Question: I need to display the most popular seats in the auditorium on the heat map. I have a list of rows and seats and the number of tickets purchased for a period of 1 year. The task is trivial if not for one thing. The auditorium has the shape of a trapezoid. The number of seats in the last rows is less than in the first, so the usual heat map is not visual. I would be grateful if someone could suggest an idea how to turn a rectangular map into a trapezoidal one.
Data can be found here: <URL>
Output:

A solution that didn't satisfy me:
'''
fig = px.imshow(df)
fig.show()
'''
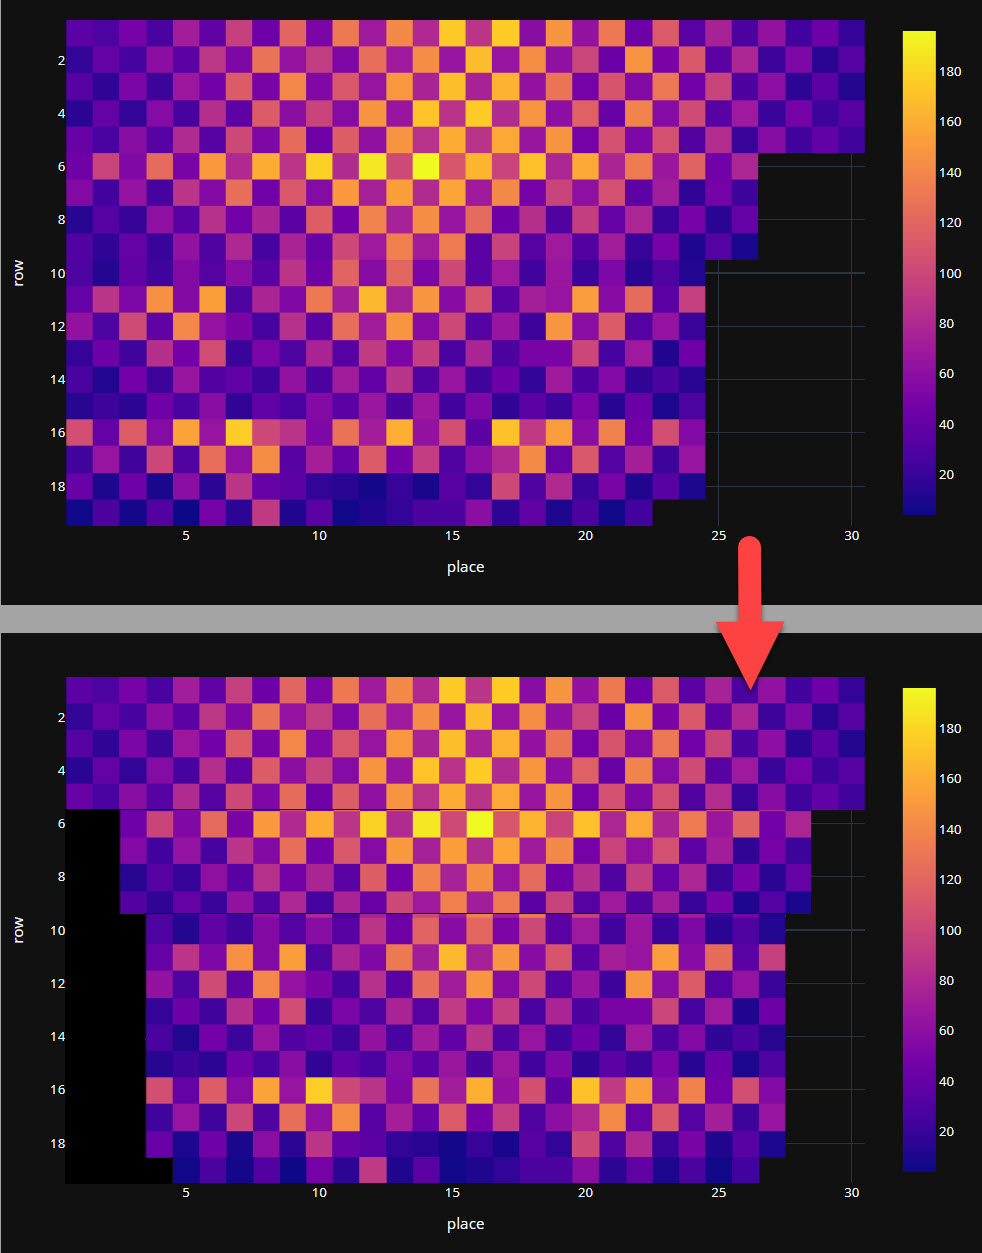
Answer: This assignment is an assignment in the realm of 'pandas', not 'plotly'. I'm sure there are other smarter ways, but I would find the number of columns excluding NA for each row, subtract the number of columns obtained from the maximum number of columns, and divide that by 2 to get a symmetrical form. Combine that into a new data frame. Finally, I transpose which data frame to use.
'''
df_new = pd.DataFrame()
for i,cols in enumerate(df.count(axis=1).tolist()):
all_cols = len(df.columns)
offset = int((all_cols - cols) / 2)
df_new = pd.concat([df_new, df.iloc[i].shift(offset)], axis=1)
import plotly.express as px
import numpy as np
fig = px.imshow(df_new.T)
fig.update_layout(template=None, autosize=False, width=800)
fig.update_xaxes(tickvals=np.arange(1,31))
fig.update_yaxes(tickvals=np.arange(1,20))
fig.show()
'''
<URL>